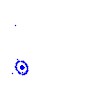
Particle: electron